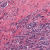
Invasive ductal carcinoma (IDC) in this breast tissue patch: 1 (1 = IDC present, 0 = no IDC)